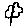
Label: flower